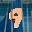
Label: 9